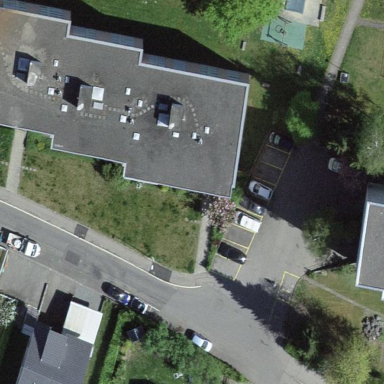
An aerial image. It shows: Flat-roofed residential building.